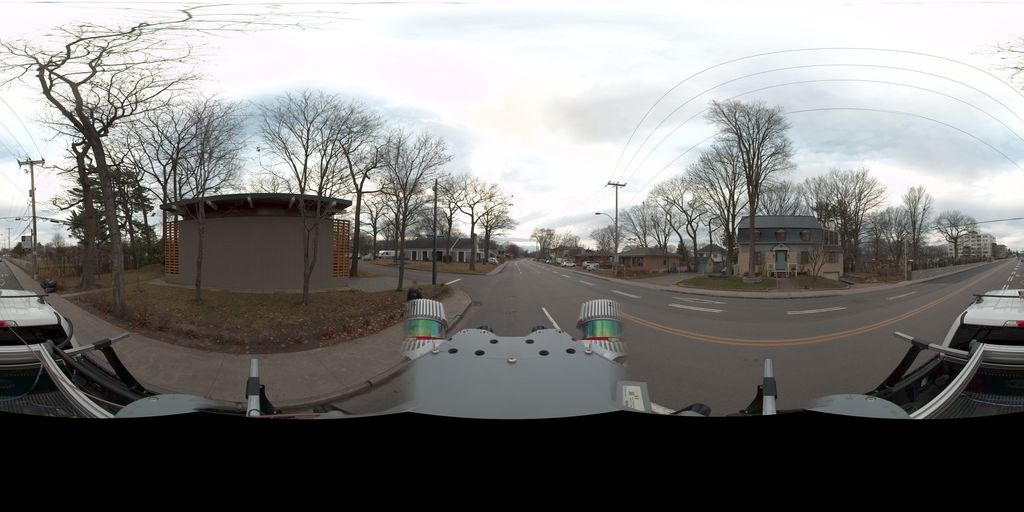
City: quebec_city